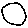
Label: circle